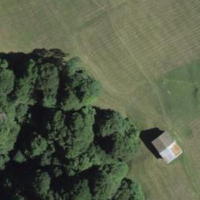
EUNIS habitat code: 44
Species observed at this site:
Primula veris
Trifolium repens
Trifolium pratense